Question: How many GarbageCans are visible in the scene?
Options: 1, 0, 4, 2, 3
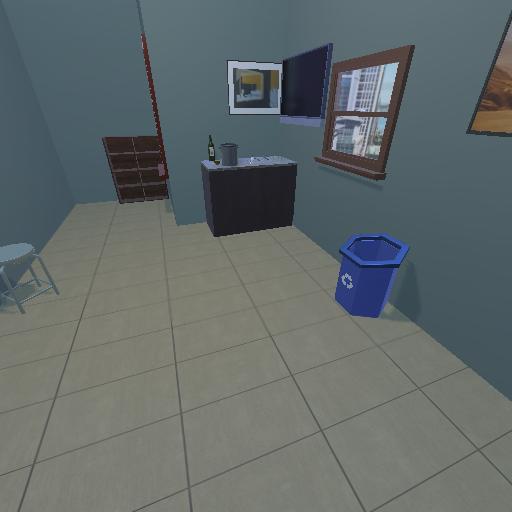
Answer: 1